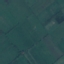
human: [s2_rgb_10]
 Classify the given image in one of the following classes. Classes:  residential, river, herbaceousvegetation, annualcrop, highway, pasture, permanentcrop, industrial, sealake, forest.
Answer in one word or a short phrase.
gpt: Pasture